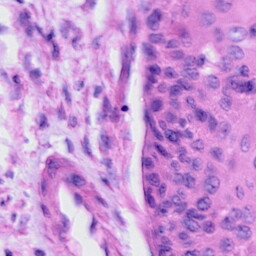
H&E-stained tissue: Cervix